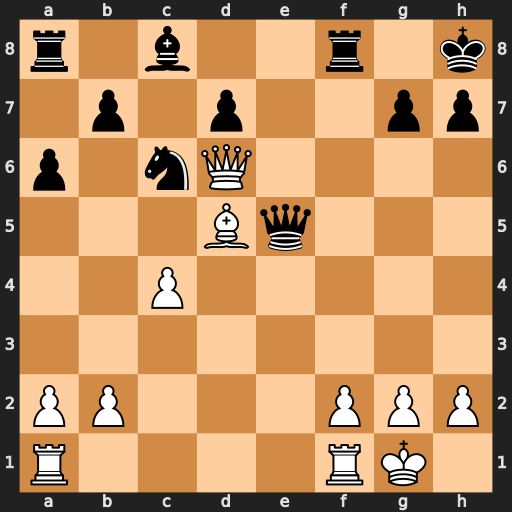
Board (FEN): r1b2r1k/1p1p2pp/p1nQ4/3Bq3/2P5/8/PP3PPP/R4RK1
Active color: w
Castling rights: -
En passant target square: -
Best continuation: Qxf8#